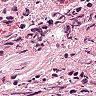
Metastatic tissue present: no